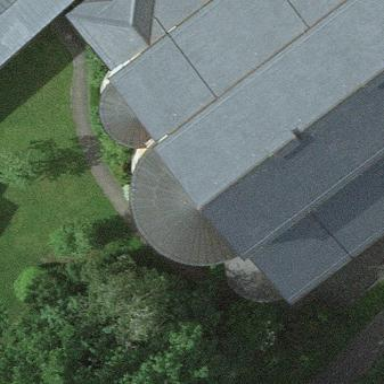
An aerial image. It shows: Building with pyramidal roof. The roof shape is pyramidal.